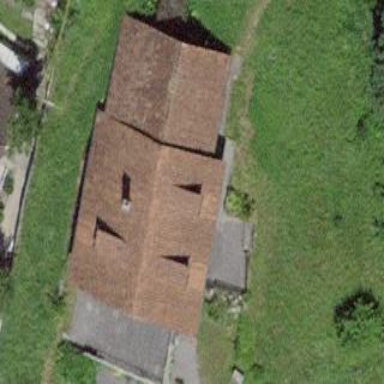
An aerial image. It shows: Farm building.